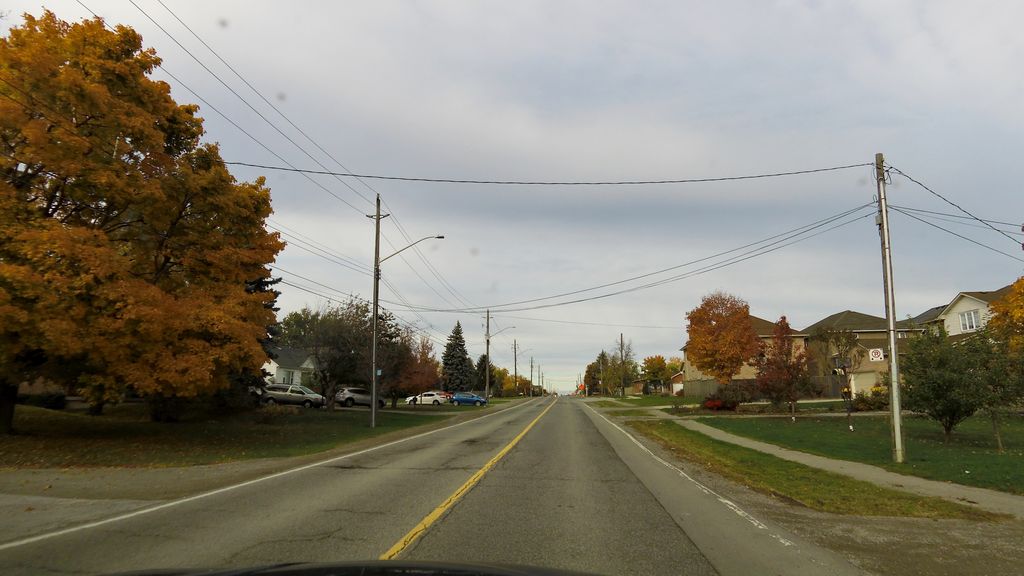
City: hamilton